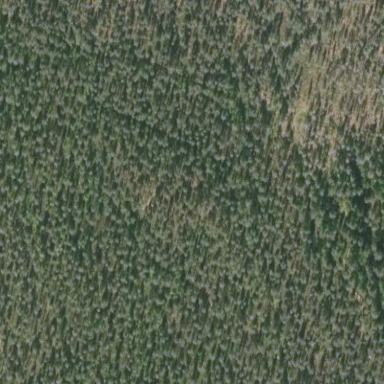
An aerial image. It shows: Woodland with needle-leaved trees.